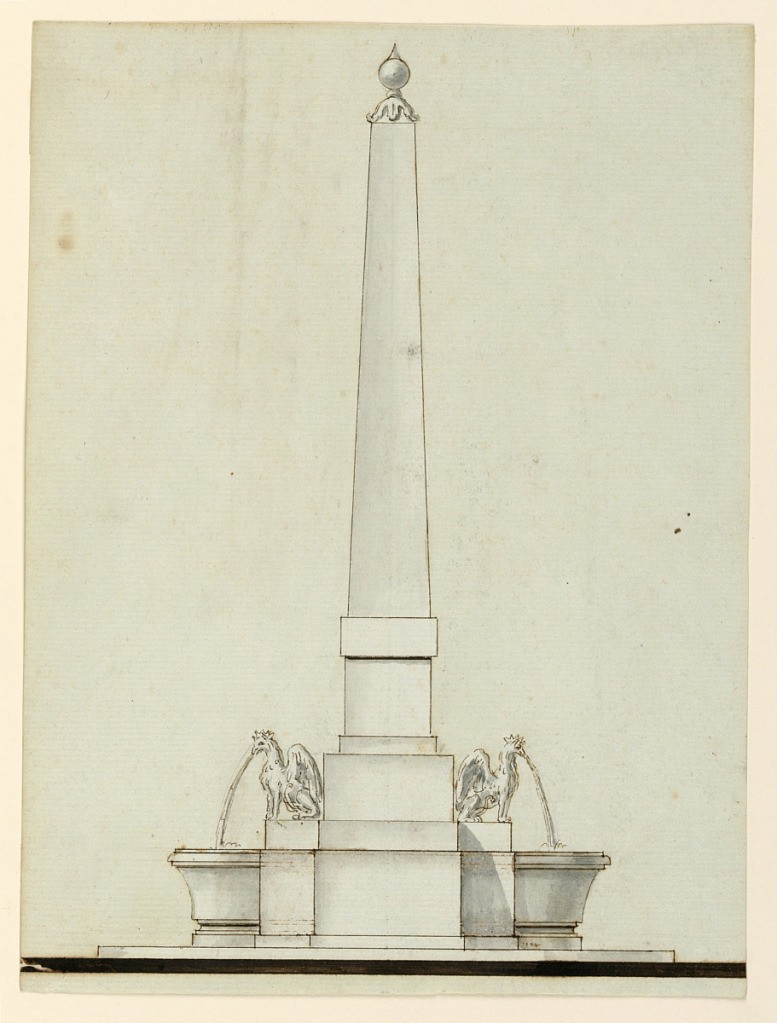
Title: Elevation of a Fountain
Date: ca. 1790
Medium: Black chalk, pen and ink, brush and watercolor on paper
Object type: Drawing
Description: Below is a plinth. An obelisk rises from pedestal consisting of several parts. It is flanked by two crowned griffins shown in profile. Water pours into lateral basins. First, their moldings continued at the pedestal but were erased afterwards. On top is a sphere with a point.